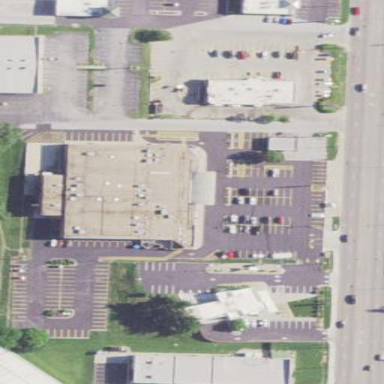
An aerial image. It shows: Retail building.